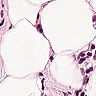
Metastatic tissue present: yes